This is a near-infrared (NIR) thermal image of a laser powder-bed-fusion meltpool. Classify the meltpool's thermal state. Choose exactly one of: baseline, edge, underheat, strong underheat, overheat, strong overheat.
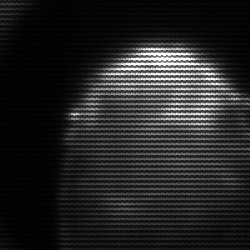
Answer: edge